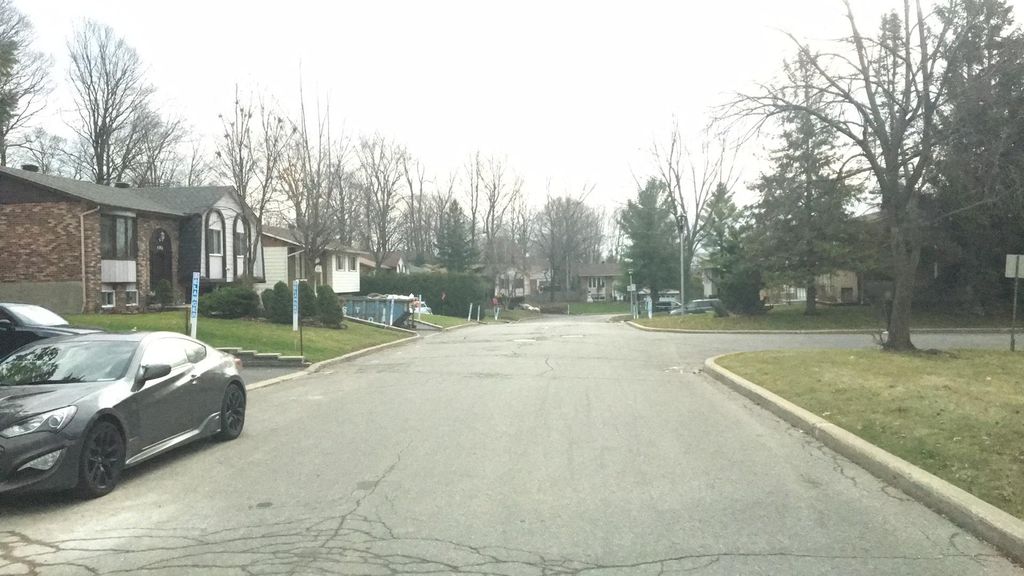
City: montreal